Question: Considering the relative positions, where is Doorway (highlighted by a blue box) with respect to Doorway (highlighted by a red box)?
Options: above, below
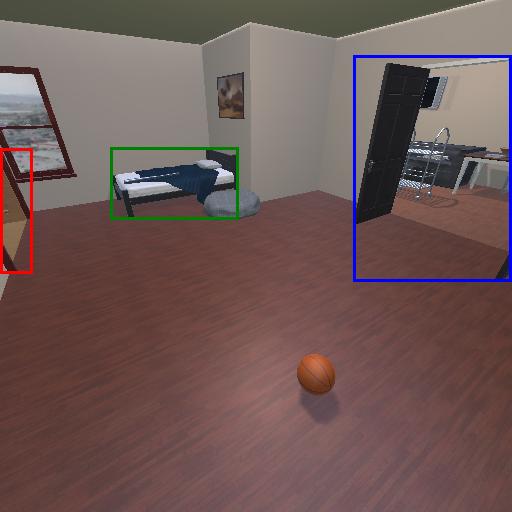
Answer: above